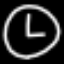
Label: clock